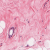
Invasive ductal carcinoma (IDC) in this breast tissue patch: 0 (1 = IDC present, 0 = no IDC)